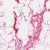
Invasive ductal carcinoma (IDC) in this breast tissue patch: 0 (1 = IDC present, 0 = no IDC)